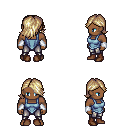
a pixel art fantasy rpg character, male body template, human, dark skin, blue vest, metal pants, white blonde swoop hairstyle, white cloth bracers, brown shoes, four views (front, back, left, right), 2x2 character sprite sheet, small pixel art, hard edges, no anti-aliasing